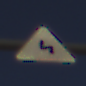
Verkehrszeichen: DoppelkurveZunaechstLinks
Umgebung: Outdoor, Nature
Tageszeit: SunriseSunset
Wetter: Clear
Licht: Natural
Jahreszeit: NotSpecified
Kontrast: HighContrast